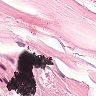
Metastatic tissue present: no